Question: I'm working chequePrinting project using windows-form, where one of my requirement is to print Cheque Receiving voucher by clicking print button, but it's giving me the print out of whole window form instead of giving only white part of the following image.

The code, which I'm using for print preview event handler is:
'''
Graphics myGraphics = this.CreateGraphics();
Size s = this.Size;
memoryImage = new Bitmap(s.Width, s.Height, myGraphics);//
Graphics memoryGraphics = Graphics.FromImage(memoryImage);
memoryGraphics.CopyFromScreen(label9.Location.X, label9.Location.Y, 52, 9, s);
printPreviewDialog1.Document = PrintDoc1;
PrintDoc1.PrintPage += printDocument2_PrintPage;
printPreviewDialog1.ShowDialog()
'''
Could anyone please tell how can I solve my problem?
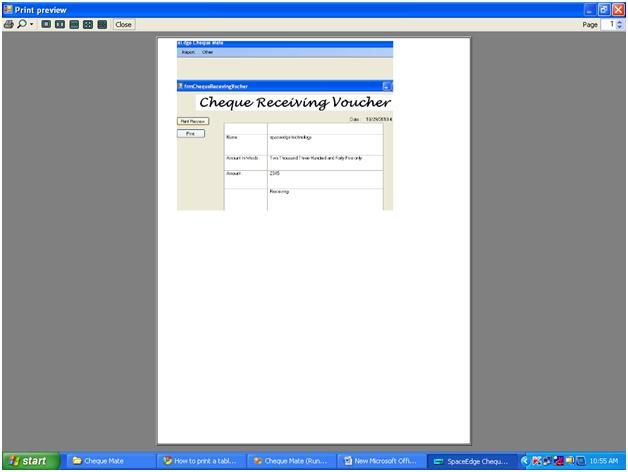
Answer: It's hard to tell for sure without the rest of the code, but it looks like the code that you posted is creating an image of the form itself, rather than the 'TableLayoutPanel' that you want to print. When you use the <URL>.
Instead, you can simply create an image of the 'TableLayoutPanel' (using its <URL> and print that. There's no need to create a 'Graphics' object or specify the exact coordinates of the screen location that you wish to copy. For example:
'''
//Create a temporary image to draw into
//with the dimensions of your TableLayoutPanel
using (Bitmap printImage = new Bitmap(myTableLayoutPanel.Width, myTableLayoutPanel.Height))
{
//Draw the TableLayoutPanel control to the temporary bitmap image
myTableLayoutPanel.DrawToBitmap(printImage, new Rectangle(0, 0, printImage.Width, printImage.Height));
//(...your code continues here, except that now you
// will print the temporary image you just created)
printPreviewDialog1.Document = PrintDoc1;
PrintDoc1.PrintPage += printDocument2_PrintPage;
printPreviewDialog1.ShowDialog()
}
'''
I can't tell from the code that you posted how exactly you're passing the image that is to be printed to your print preview dialog, but however you got it working with 'memoryImage' before should work with the new 'printImage' in the sample code above.
Note that the 'DrawToBitmap' method will not draw a child 'TextBox' control if its 'Visible' property is set to 'False', and that your controls will be drawn in reverse order. You'll have to make sure that it's appearance is acceptable for your application, but more often than not, this is the easiest way.